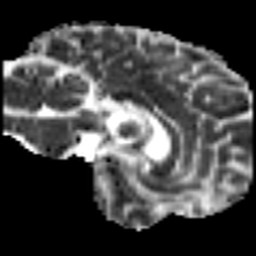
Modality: MD
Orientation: sagittal
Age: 47
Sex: male
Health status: healthy
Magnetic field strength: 3 T
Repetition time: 8.4 s
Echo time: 0.0926 s